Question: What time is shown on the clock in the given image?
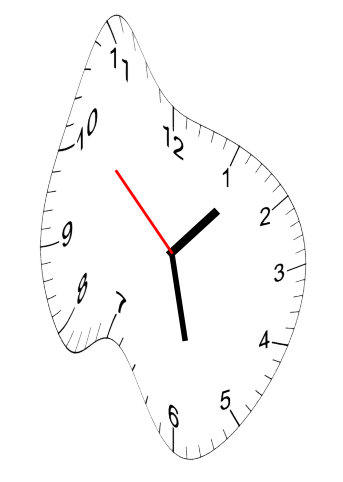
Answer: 01:27:52